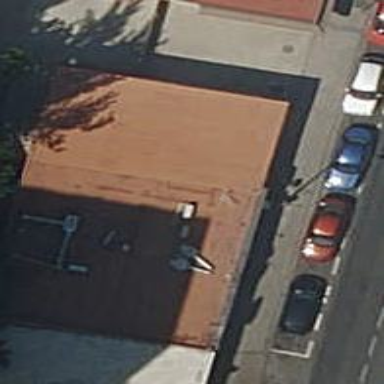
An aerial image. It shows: Café.